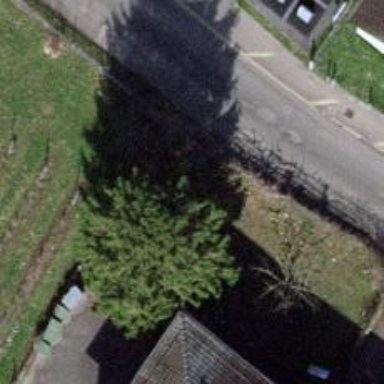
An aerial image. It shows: Needle-leaved tree in natural setting.